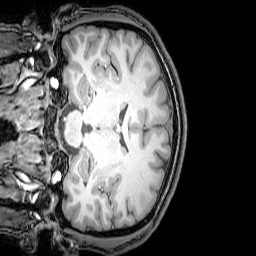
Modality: T1w
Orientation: coronal
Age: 24
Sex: male
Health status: healthy
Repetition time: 0.081 s
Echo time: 0.037 s